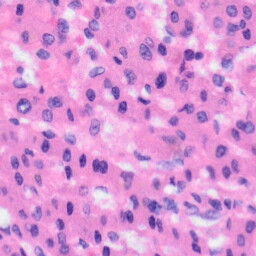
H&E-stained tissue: Liver